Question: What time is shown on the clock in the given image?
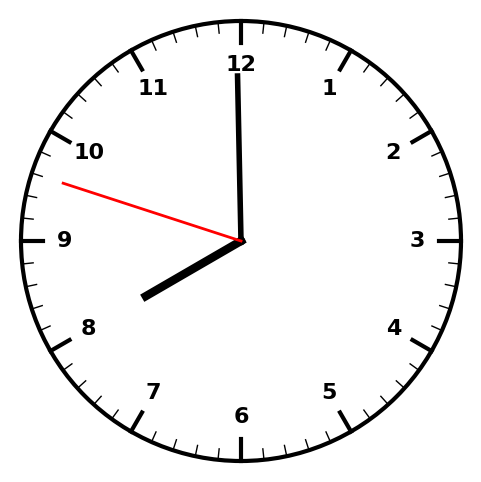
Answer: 07:59:48